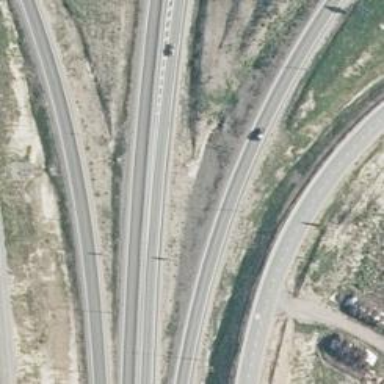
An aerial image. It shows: Asphalt trunk highway designated as motorroad.